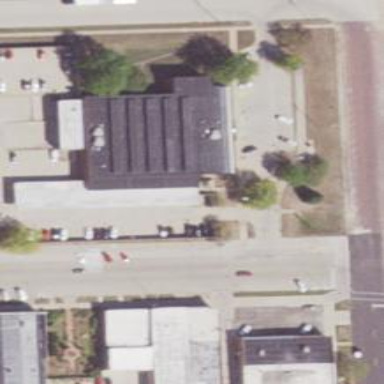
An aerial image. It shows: Building that serves as post office.